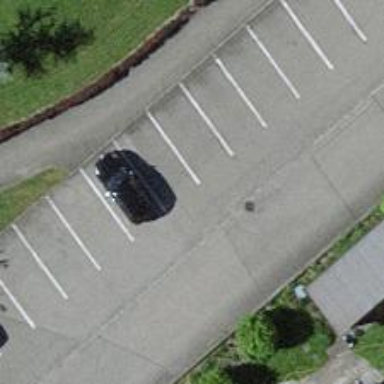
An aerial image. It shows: Parking available on the street side.